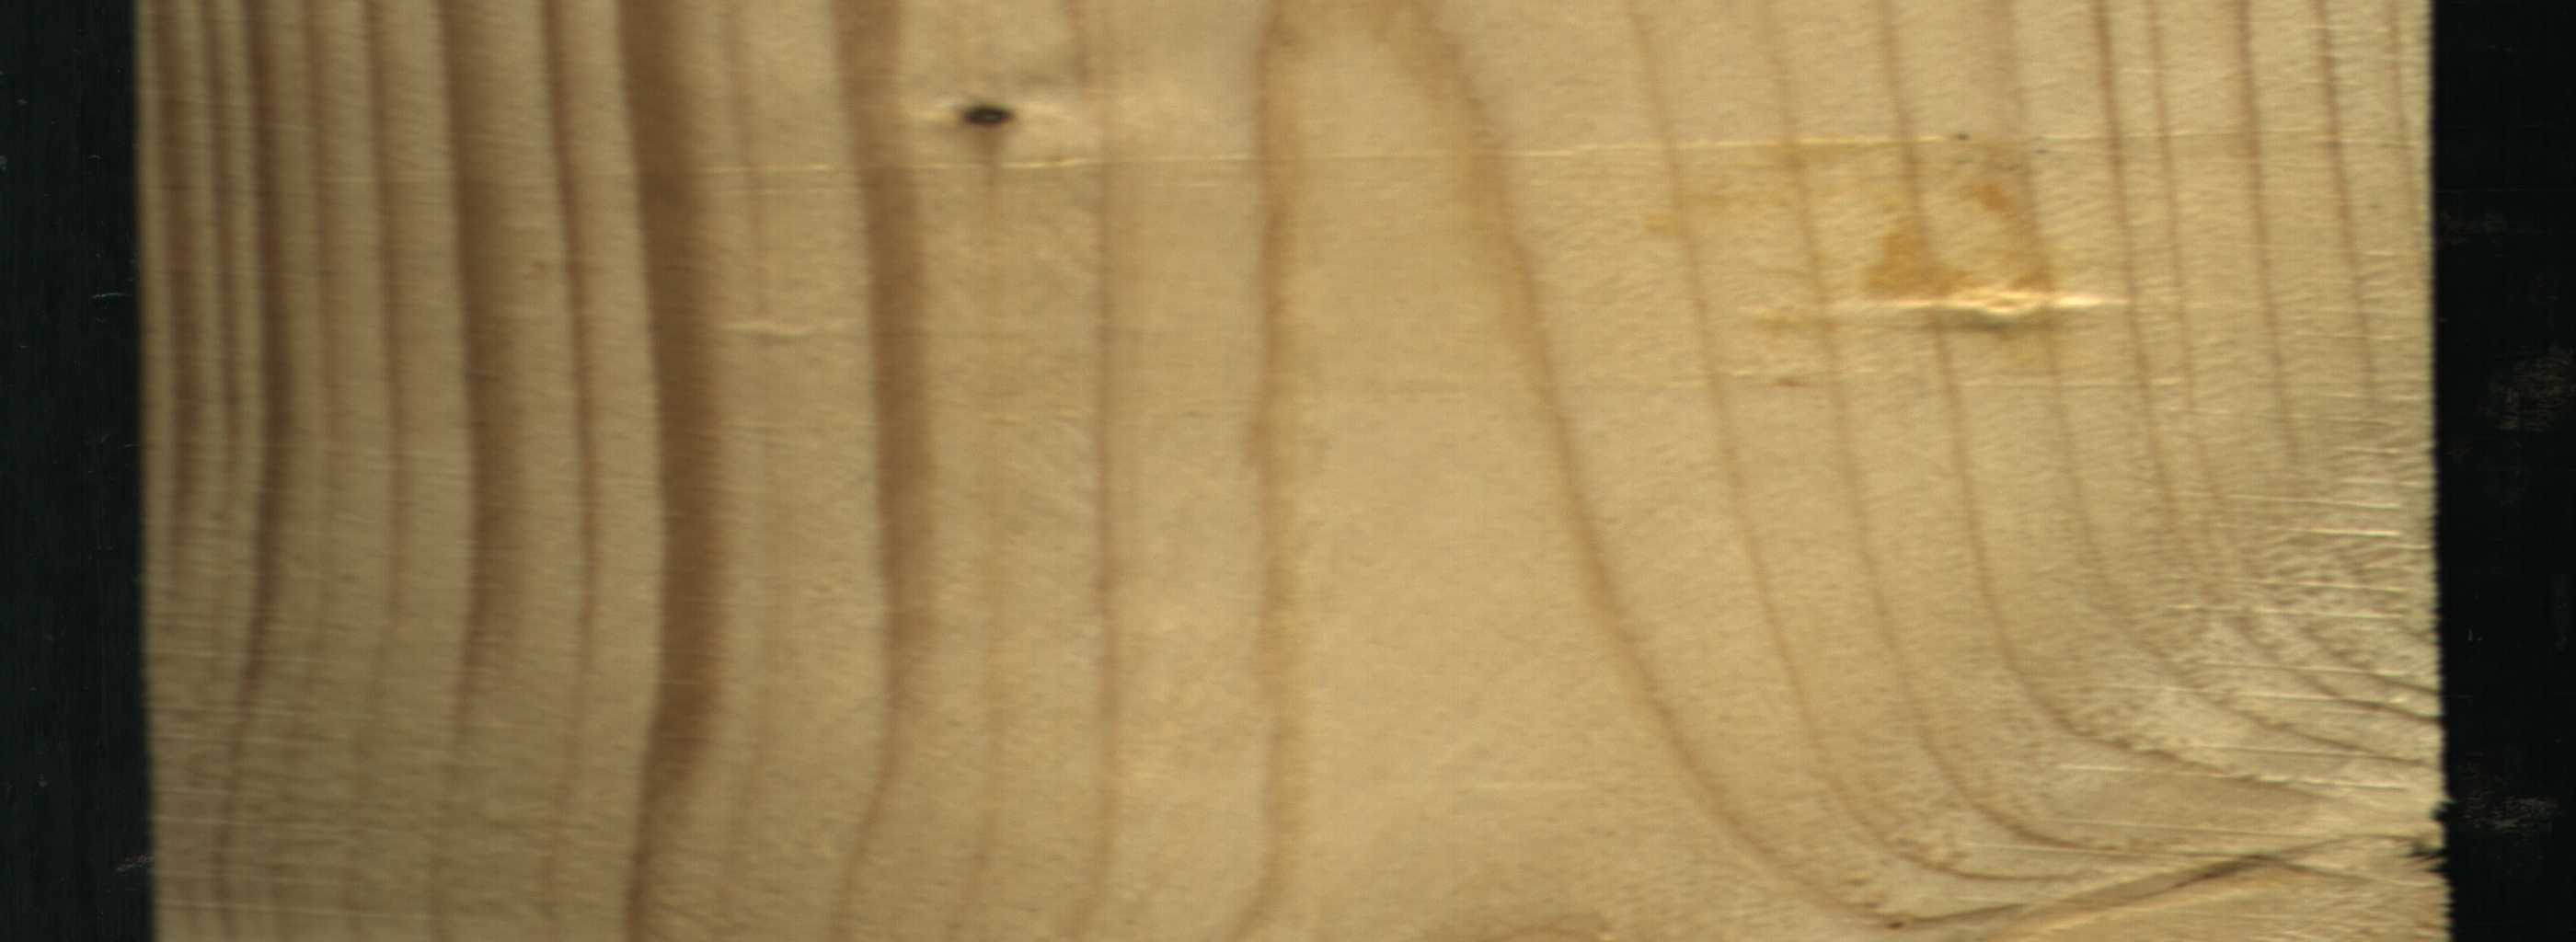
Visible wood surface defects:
Quartzity
Live_Knot